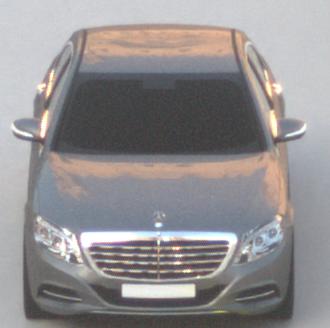
Make: Mercedes-Benz
Model: S 400 HYBRID
Detailed model: S-Class (222) Limousine
Model produced from: 2013/05
Model produced until: 2015/04
Doors: 4
Color: gray
Road condition: dry road
Daytime: sunrise or sunset
Contrast: low contrast